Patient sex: M
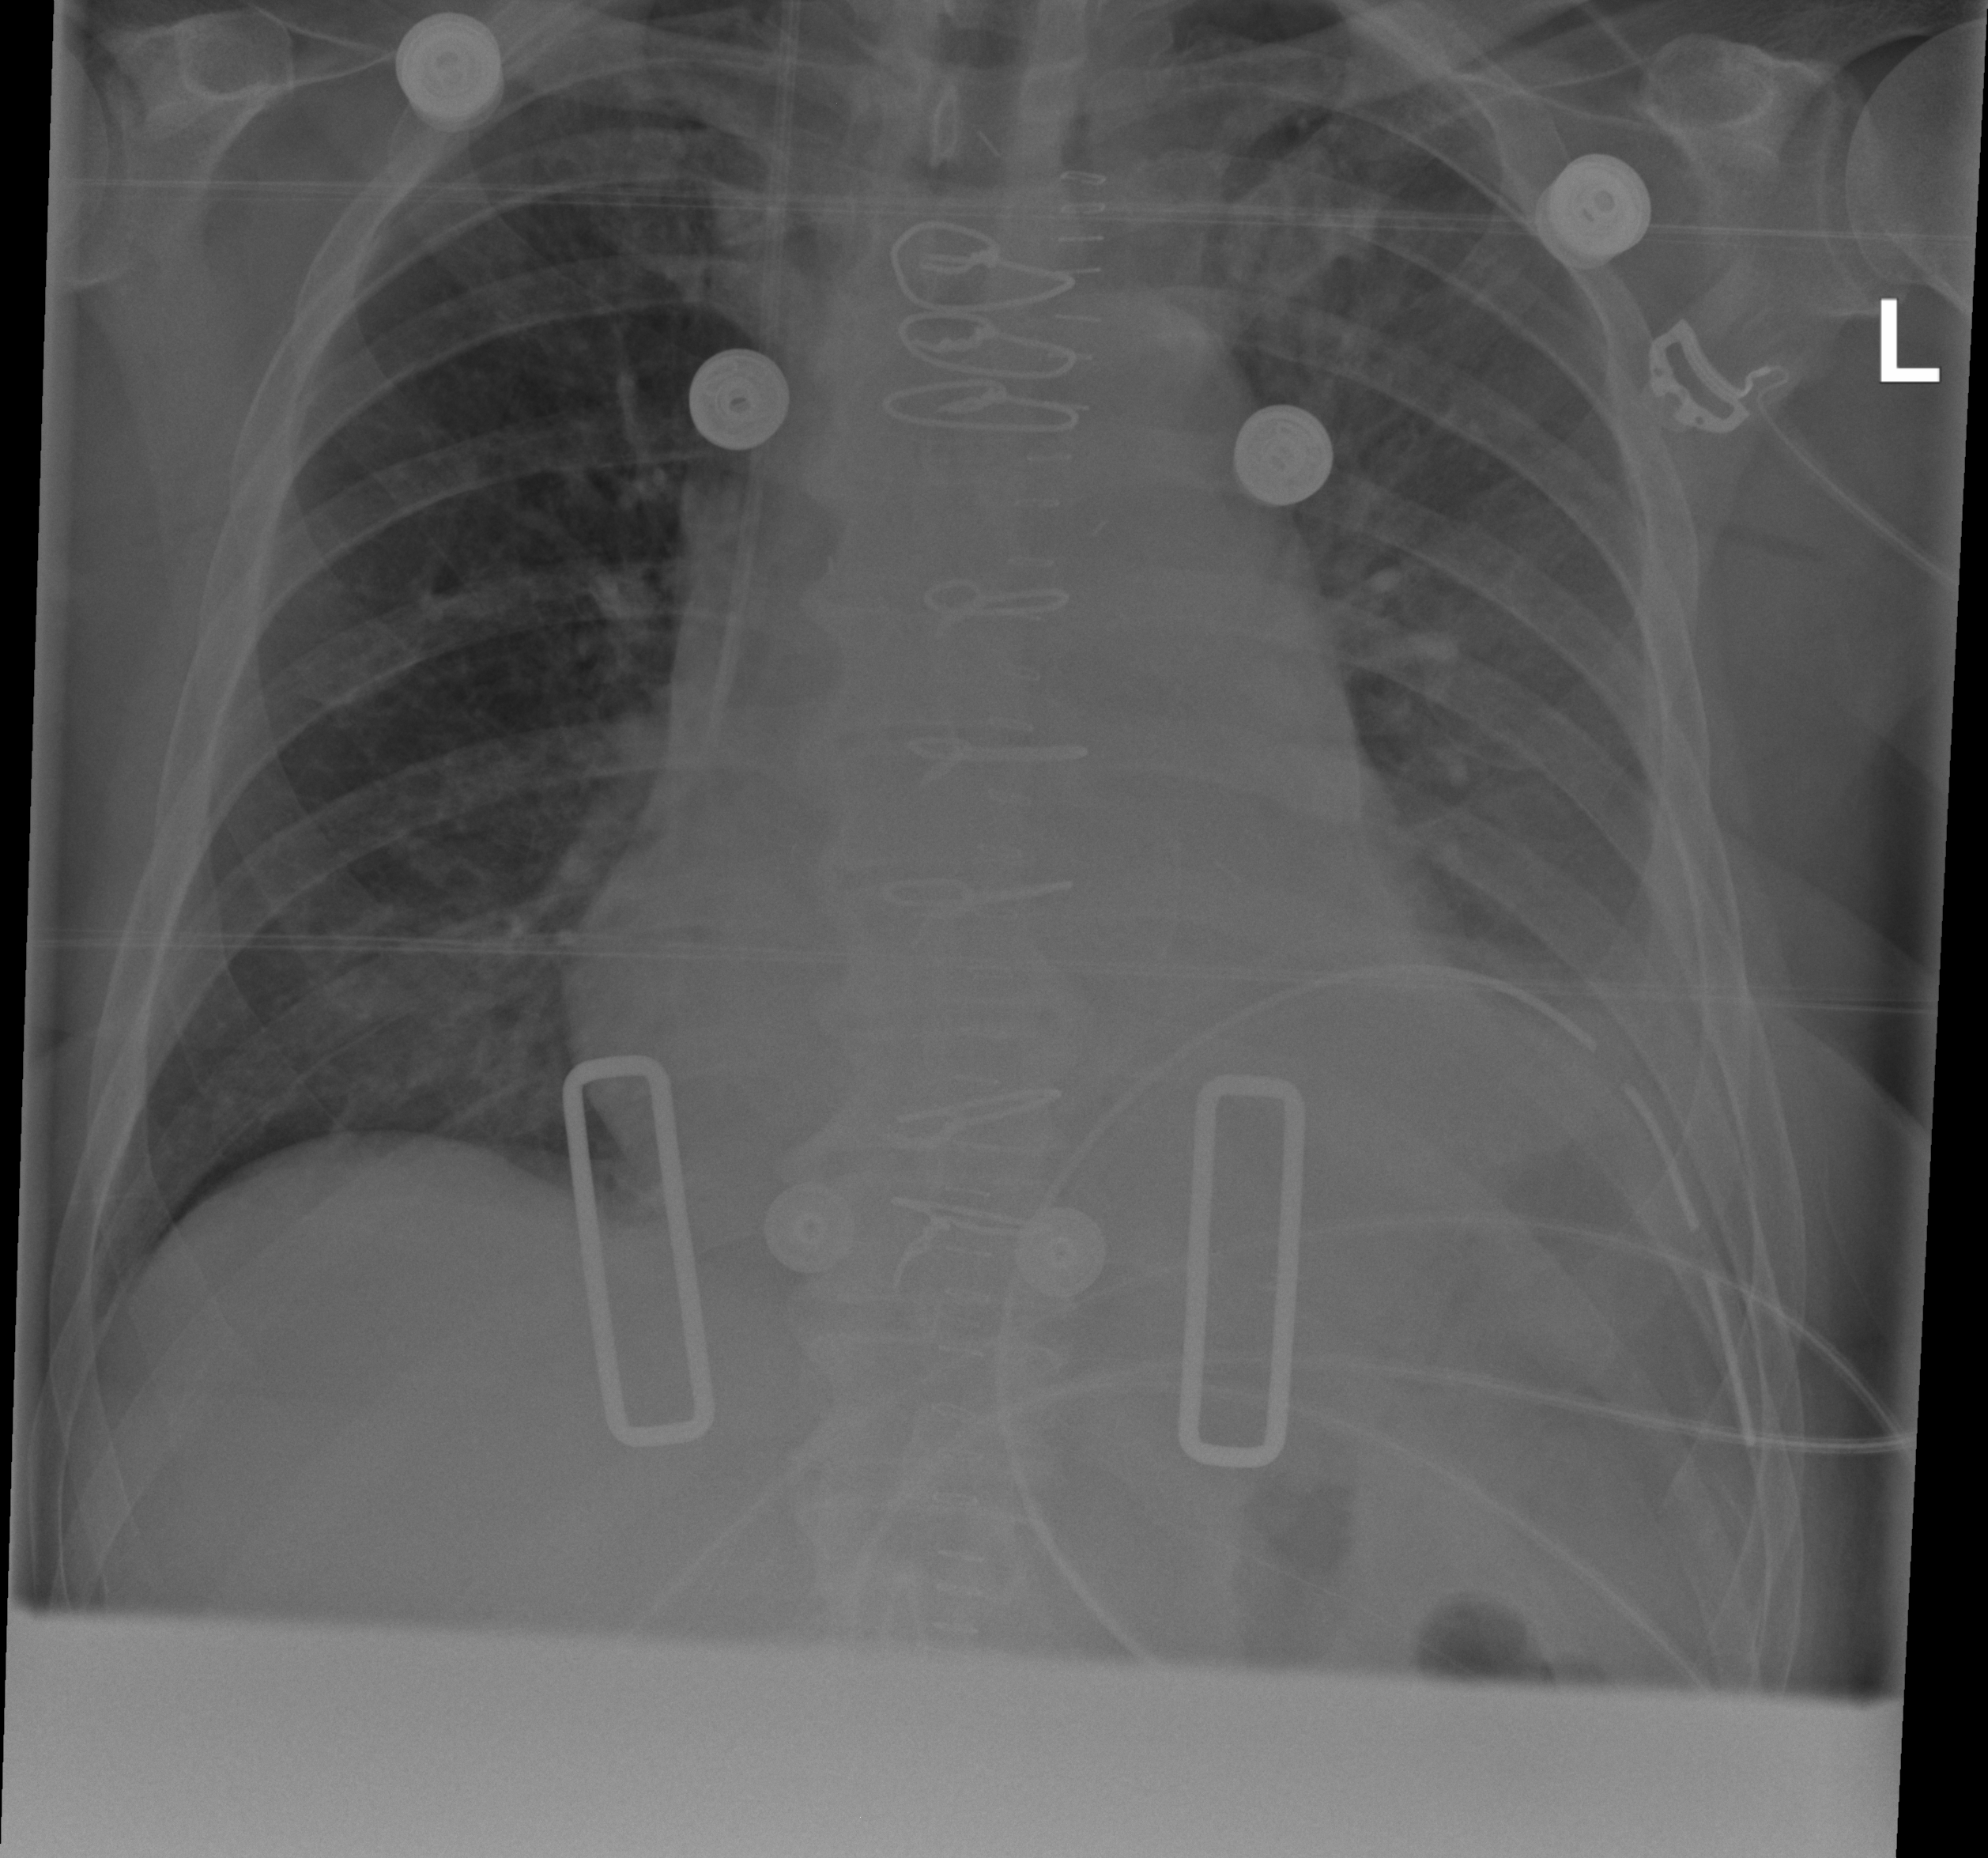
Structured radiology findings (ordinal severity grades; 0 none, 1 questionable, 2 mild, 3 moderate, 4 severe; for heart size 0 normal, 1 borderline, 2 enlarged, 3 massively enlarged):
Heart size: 0
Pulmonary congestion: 0
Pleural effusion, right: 0
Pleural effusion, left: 1
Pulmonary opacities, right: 0
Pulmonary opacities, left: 0
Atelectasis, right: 0
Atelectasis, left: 1